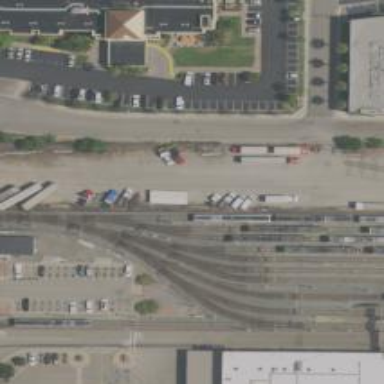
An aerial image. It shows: Light rail service yard with electrified contact lines.